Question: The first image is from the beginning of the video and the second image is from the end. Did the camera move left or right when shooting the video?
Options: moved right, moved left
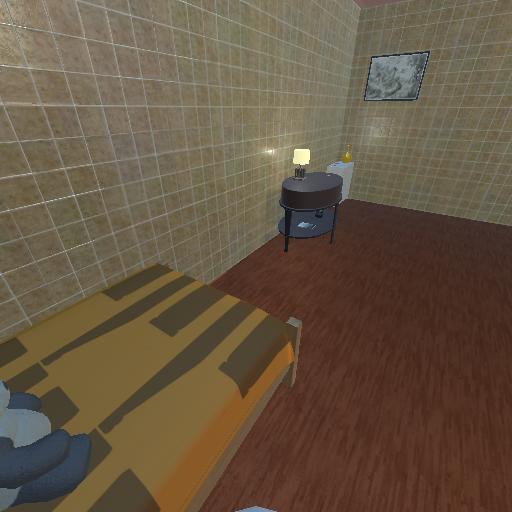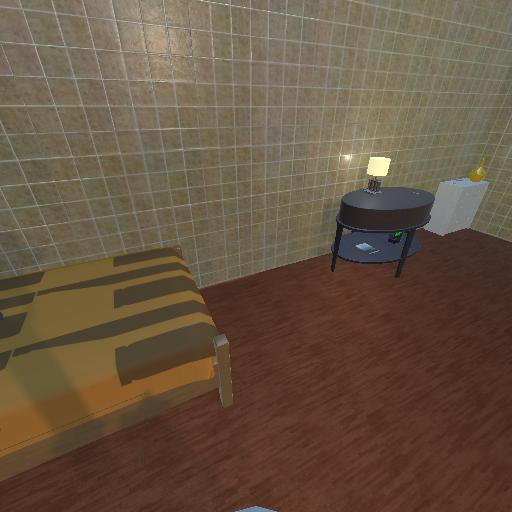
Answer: moved right